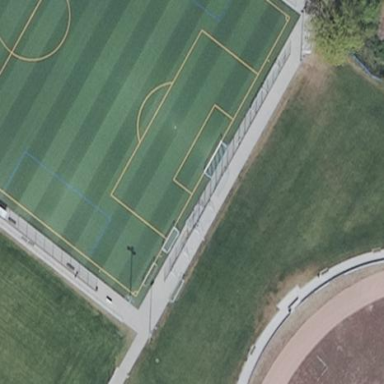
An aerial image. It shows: Soccer pitch for outdoor sports and leisure activities.